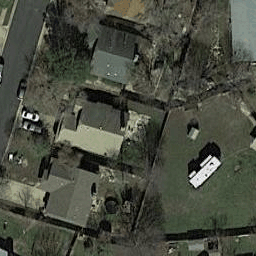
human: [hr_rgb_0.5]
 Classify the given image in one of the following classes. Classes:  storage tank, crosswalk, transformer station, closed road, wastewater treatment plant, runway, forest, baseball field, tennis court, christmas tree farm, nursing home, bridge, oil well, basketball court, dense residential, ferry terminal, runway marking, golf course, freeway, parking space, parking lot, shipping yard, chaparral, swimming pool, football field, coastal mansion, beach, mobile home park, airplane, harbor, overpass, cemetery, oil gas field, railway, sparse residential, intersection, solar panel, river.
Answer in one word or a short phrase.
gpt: dense residential